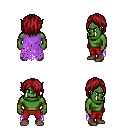
a pixel art fantasy rpg character, male body template, orc, green skin, maroon tattered cape, red pants, brunette bangs hairstyle, brown shoes, four views (front, back, left, right), 2x2 character sprite sheet, small pixel art, hard edges, no anti-aliasing